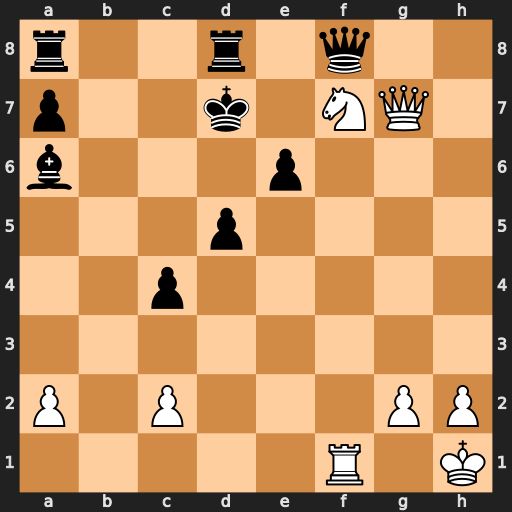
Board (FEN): r2r1q2/p2k1NQ1/b3p3/3p4/2p5/8/P1P3PP/5R1K
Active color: w
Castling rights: -
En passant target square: -
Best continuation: Ne5+ Kd6 Rxf8